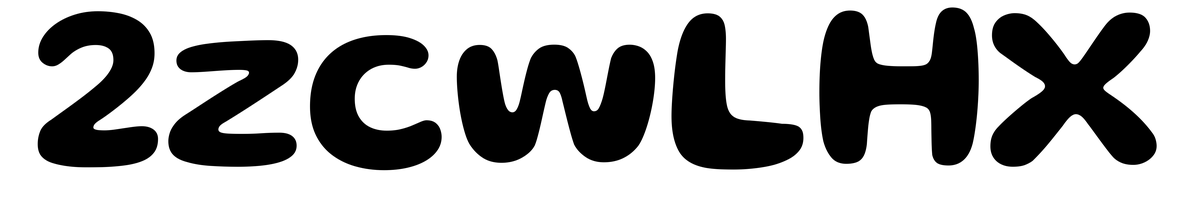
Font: Gluten_SemiBold